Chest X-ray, PA view. Patient: 51 years old, sex F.
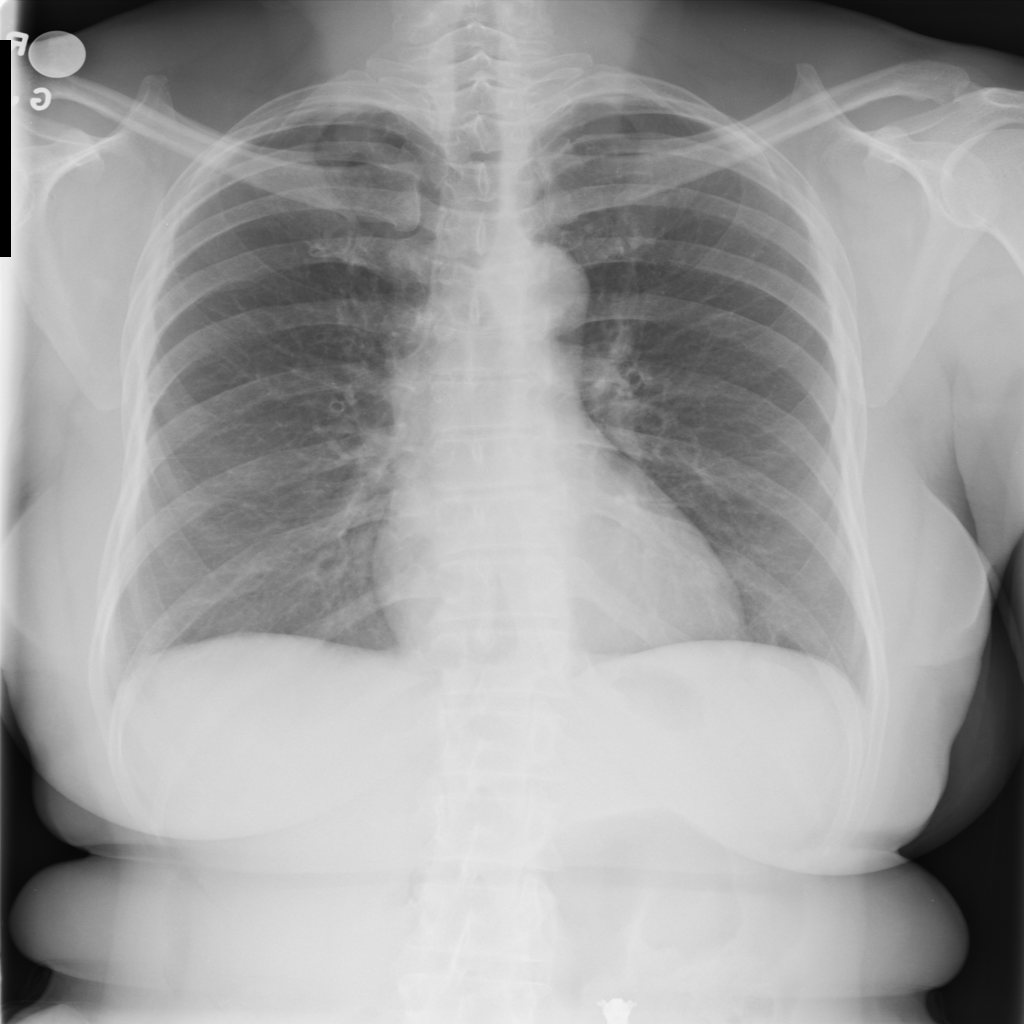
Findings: Fibrosis